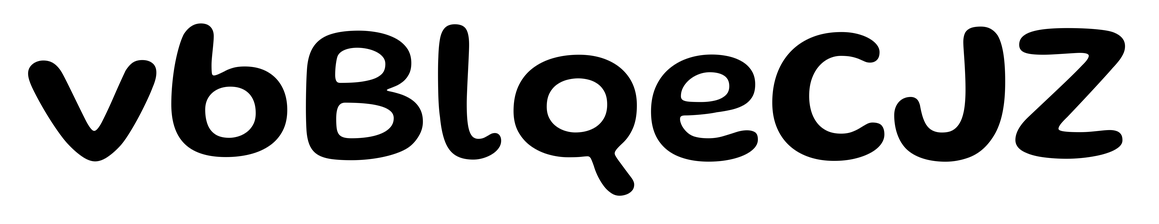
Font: Gluten_Medium